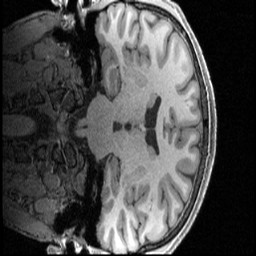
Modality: T1w
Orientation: coronal
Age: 29
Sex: male
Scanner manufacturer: siemens
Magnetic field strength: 3 T
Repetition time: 2.4 s
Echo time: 0.00231 s